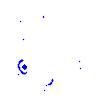
Particle: pion